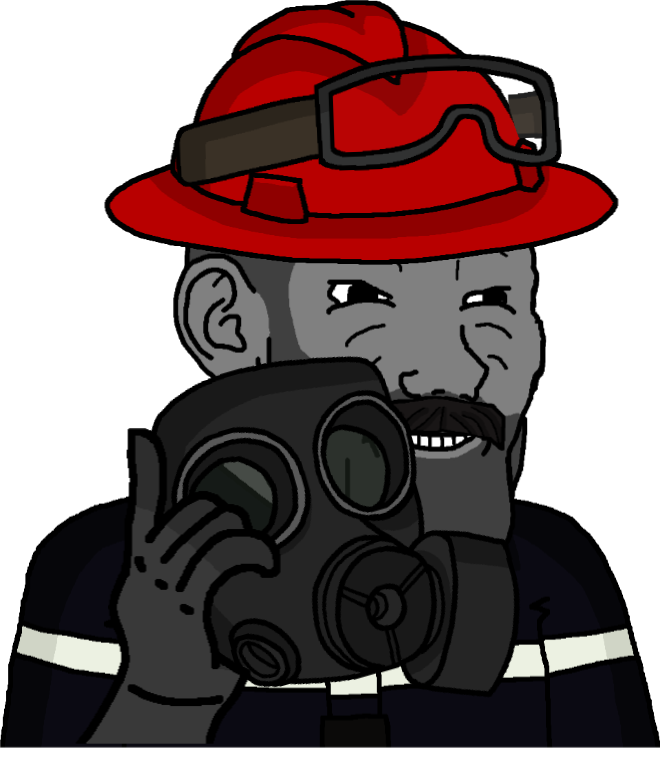
Label: 4_Yes_Chad